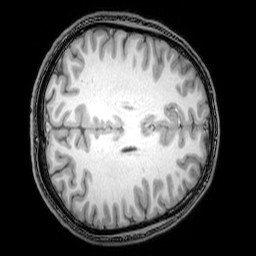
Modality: T1w
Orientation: axial
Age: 25
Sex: male
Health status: healthy
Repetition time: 0.081 s
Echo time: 0.037 s